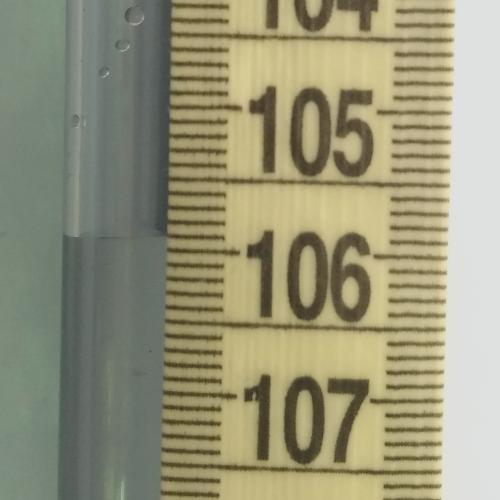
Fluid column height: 105.9 cm